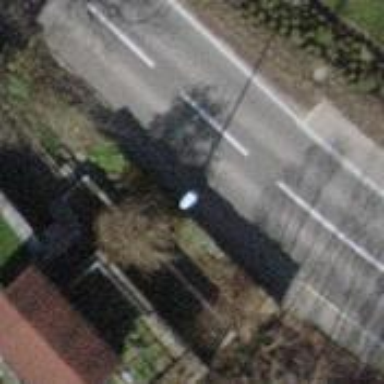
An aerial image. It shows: Tertiary road with asphalt surface.